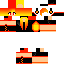
A female human skin with medium skin, wearing blonde long hair dressed in a yellow hoodie and red pants, featuring a closed mouth.